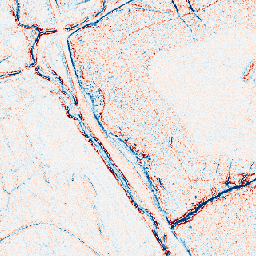
Category: edge_preserving
Decomposition family: anisotropic_diffusion
Decomposition parameters: iterations: 5
kappa: 100
gamma: 0.1
Upsampling method: nearest
Upsampling parameters: scale: 8
Upsampling scale: 8